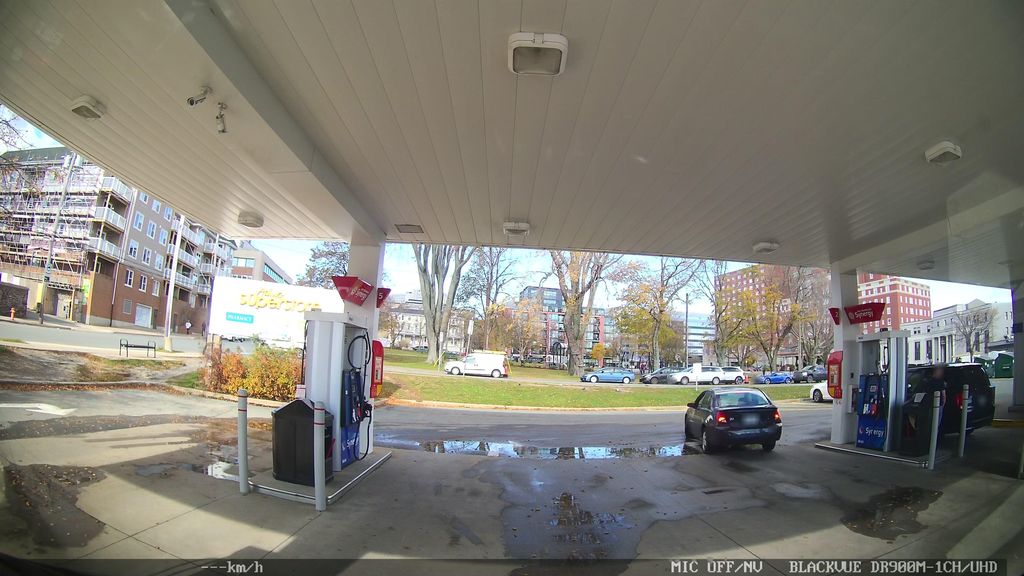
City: halifax